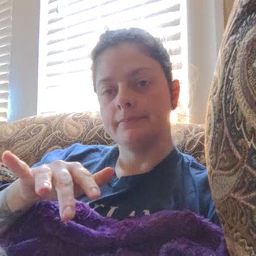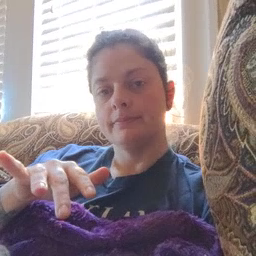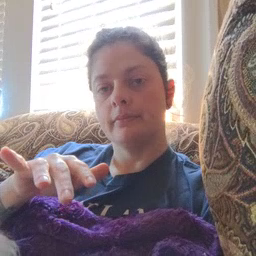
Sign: later